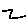
Label: zigzag